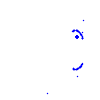
Particle: proton